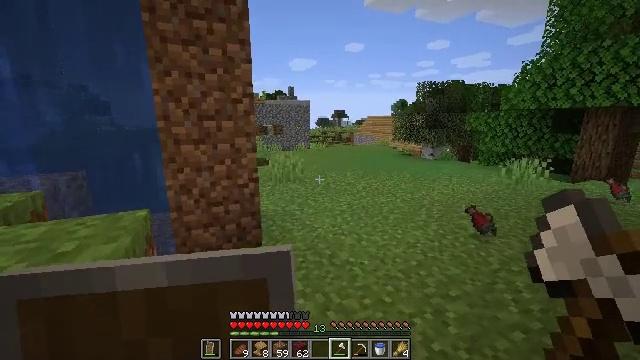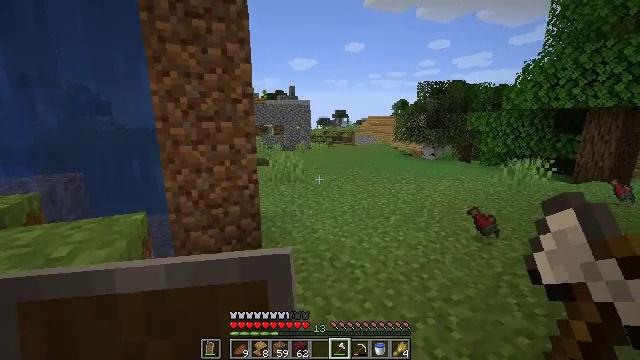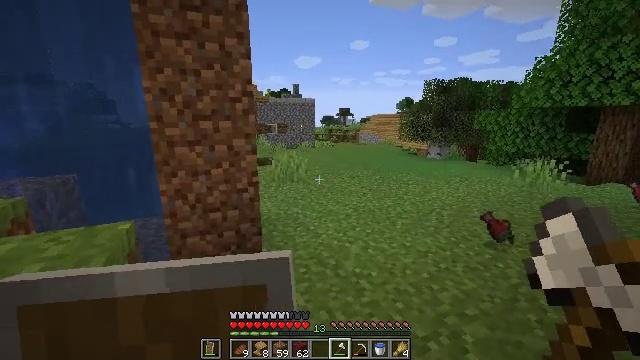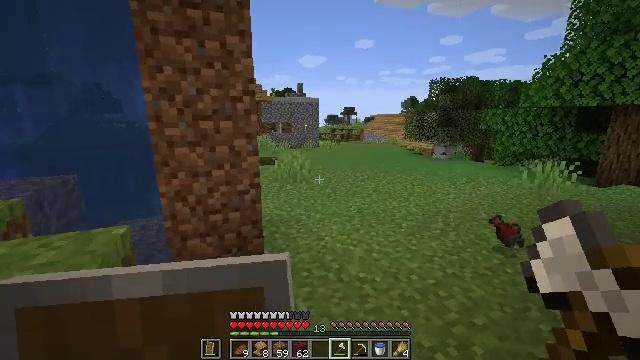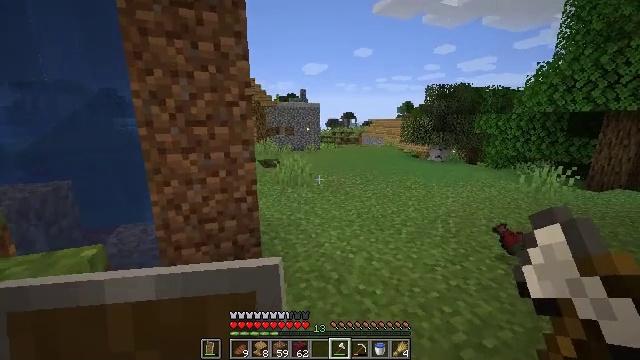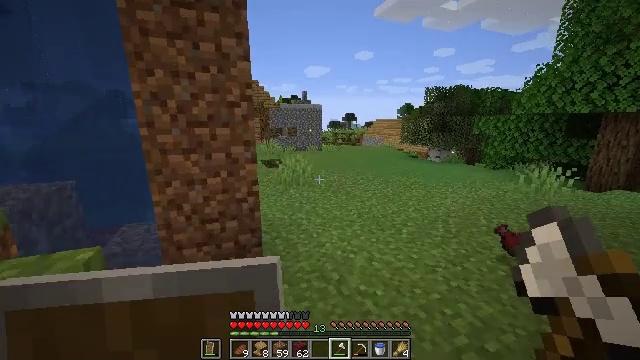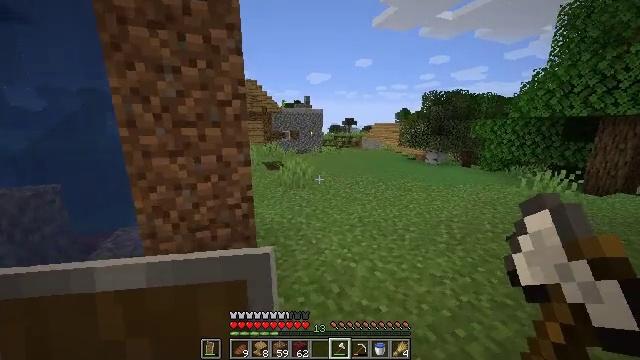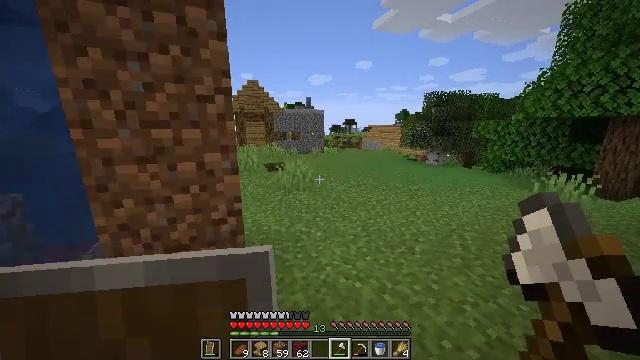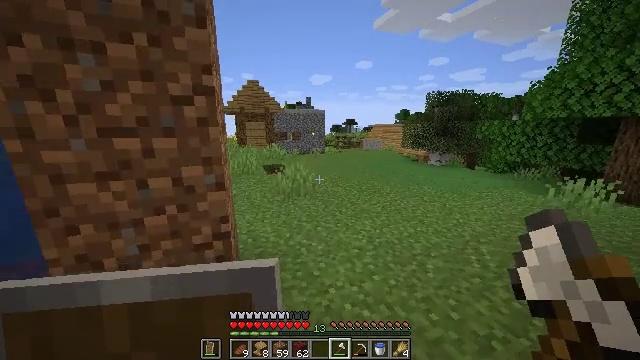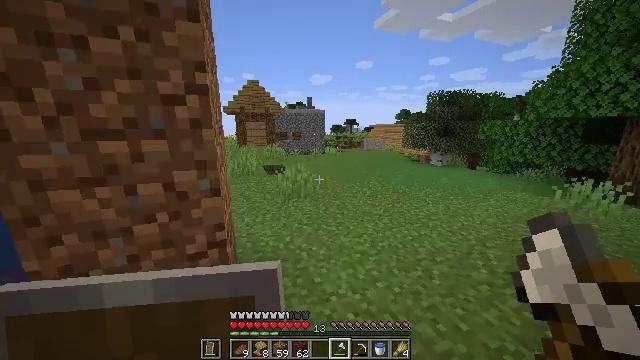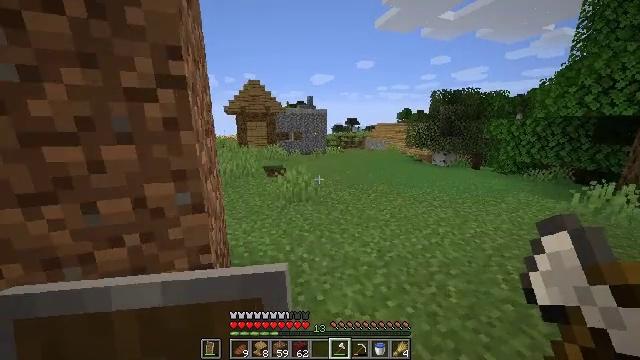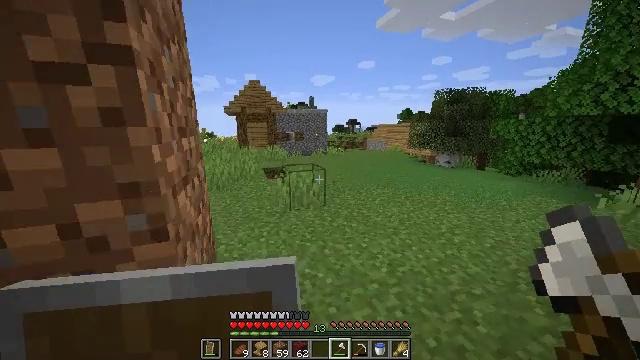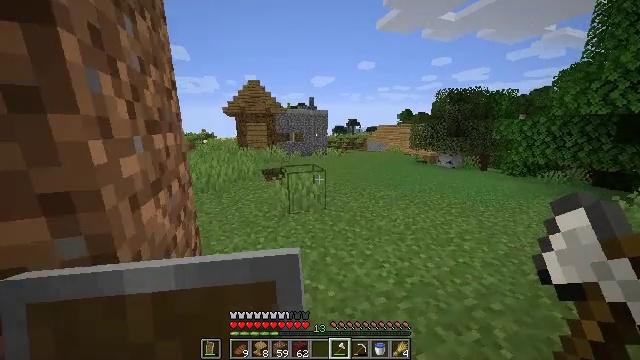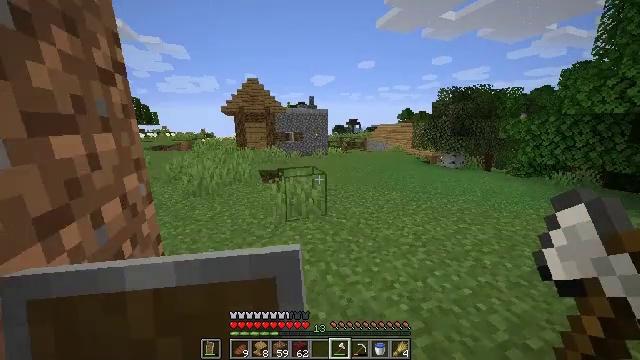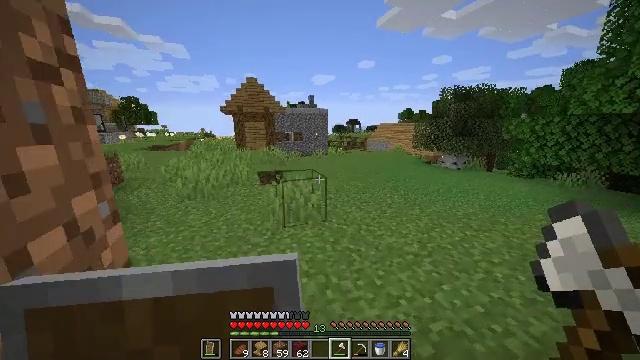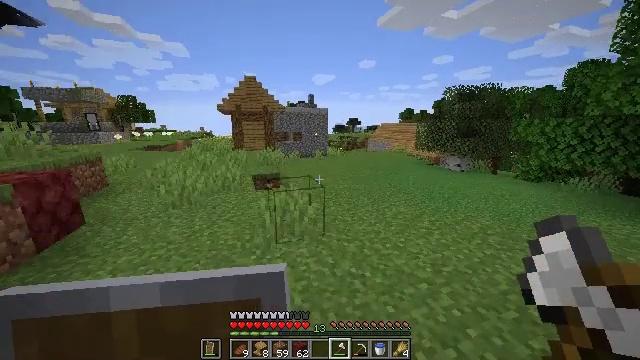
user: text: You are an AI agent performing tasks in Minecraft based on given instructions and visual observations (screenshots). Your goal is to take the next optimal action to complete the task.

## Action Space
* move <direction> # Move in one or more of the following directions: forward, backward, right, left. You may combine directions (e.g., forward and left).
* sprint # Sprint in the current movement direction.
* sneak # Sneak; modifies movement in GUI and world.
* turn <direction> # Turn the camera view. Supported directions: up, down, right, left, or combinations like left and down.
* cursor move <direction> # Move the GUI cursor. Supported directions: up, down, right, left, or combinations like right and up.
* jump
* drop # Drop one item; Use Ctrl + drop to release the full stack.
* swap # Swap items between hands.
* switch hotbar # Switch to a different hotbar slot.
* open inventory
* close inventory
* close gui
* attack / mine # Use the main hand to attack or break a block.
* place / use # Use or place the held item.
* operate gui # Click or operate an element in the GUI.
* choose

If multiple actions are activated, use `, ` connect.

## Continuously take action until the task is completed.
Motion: motion action
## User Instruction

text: Gather materials such as cobblestone.
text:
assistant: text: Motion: move forward
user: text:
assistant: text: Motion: no_op
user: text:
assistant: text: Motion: move forward
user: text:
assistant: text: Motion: move forward
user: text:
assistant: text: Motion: move forward
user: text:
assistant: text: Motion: move forward
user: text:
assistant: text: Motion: move forward
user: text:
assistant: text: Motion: move forward
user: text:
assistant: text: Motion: move forward
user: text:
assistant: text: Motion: move forward
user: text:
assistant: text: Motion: move forward
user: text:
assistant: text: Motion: move forward
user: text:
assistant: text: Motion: move forward
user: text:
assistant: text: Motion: move forward
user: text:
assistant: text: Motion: move forward
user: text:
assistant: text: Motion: move forward
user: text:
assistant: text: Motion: move forward, turn right
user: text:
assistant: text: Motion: move forward, turn right
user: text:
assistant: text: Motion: move forward, turn right
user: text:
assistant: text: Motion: move forward, turn right
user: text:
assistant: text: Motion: move forward, turn right
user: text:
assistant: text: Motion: move forward, turn right
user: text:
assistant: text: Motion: move forward
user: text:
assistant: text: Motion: move forward
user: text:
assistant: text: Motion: move forward
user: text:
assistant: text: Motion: move forward
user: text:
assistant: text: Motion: move forward
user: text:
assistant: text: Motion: move forward
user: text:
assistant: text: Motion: move forward
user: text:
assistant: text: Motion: move forward